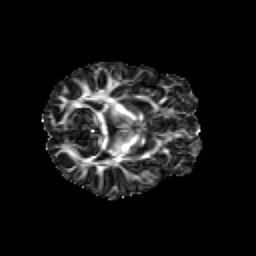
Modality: FA
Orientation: axial
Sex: male
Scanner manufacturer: siemens
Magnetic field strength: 3 T
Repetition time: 5 s
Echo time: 0.071 s